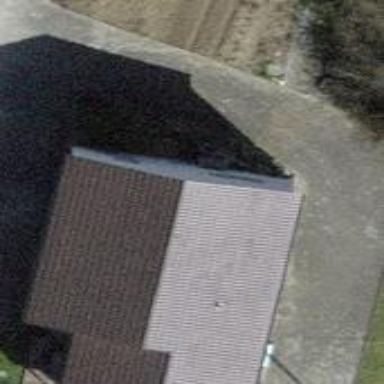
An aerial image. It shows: Building with tile roof.